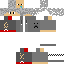
A male human skin with medium skin, wearing brown bald dressed in a blue hoodie and red pants, featuring a closed mouth.